【题型】选择题　【知识点】解析几何　【难度】easy
在直角坐标系中，点$A(1,2)$，点$B(3,1)$到直线$l$的距离分别为$1$和$2$，则符合条件的直线条数为

\vspace{5pt}
\noindent
A．$3$\qquad B．$2$\qquad C．$4$\qquad D．$1$
【解答】
\vspace{8pt}
\noindent
\textbf{【答案】B}

\vspace{3pt}
\noindent
\textbf{【分析】}讨论两种情况，排除与线段$AB$相交的直线，利用数形结合可得结果.

\vspace{5pt}
\noindent
\textbf{【详解】}

\vspace{3pt}
\noindent
由点$A(1,2)$，点$B(3,1)$可得$AB=\sqrt{4+1}=\sqrt{5}<1+2$，

\noindent
所以不存在与线段$AB$相交的符合题意的直线，

\noindent
故存在两条符合题意的直线，

\noindent
这两条直线在线段$AB$的两侧，如图，

\vspace{5pt}
\noindent
故选: B.

\vspace{5pt}
\noindent
\textbf{【点睛】}本题主要考查点到直线的距离，考查了分类讨论思想与数形结合思想的应用，属于中档题.
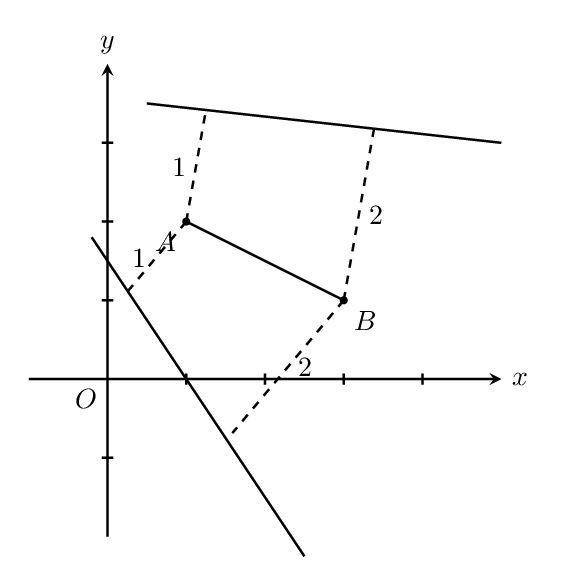